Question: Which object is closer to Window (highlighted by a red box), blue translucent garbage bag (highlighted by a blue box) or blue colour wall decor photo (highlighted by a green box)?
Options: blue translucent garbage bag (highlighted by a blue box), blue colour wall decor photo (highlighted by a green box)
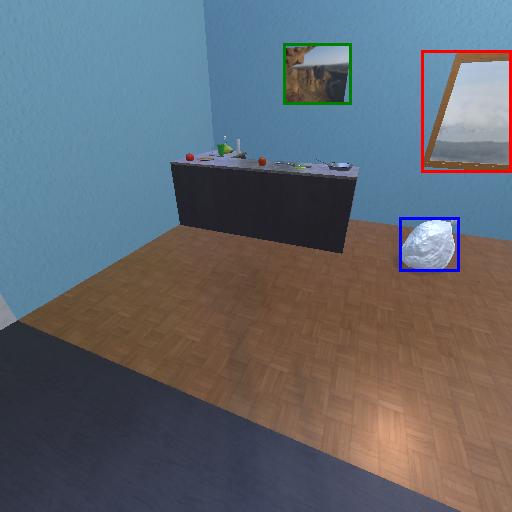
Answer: blue translucent garbage bag (highlighted by a blue box)